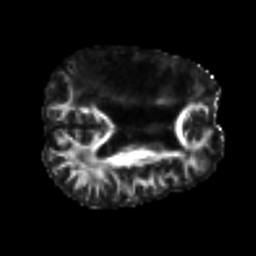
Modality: FA
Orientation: axial
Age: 52
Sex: male
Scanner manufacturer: siemens
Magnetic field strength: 3 T
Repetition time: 4.999 s
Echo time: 0.07946 s